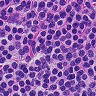
Metastatic tissue present: no